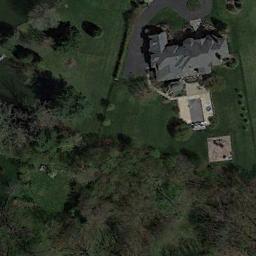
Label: sparse_residential